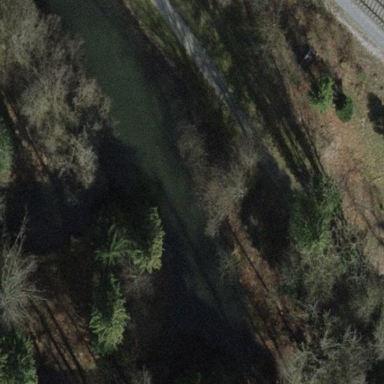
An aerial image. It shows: Pond with natural water.